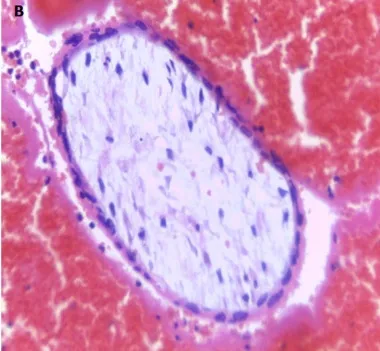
Chorionic villus in cross section showing immature (embryonic) mesenchyme core with surface trophoblast, background shows red blood cells, magnification X 400.
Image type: pathology (h&e)